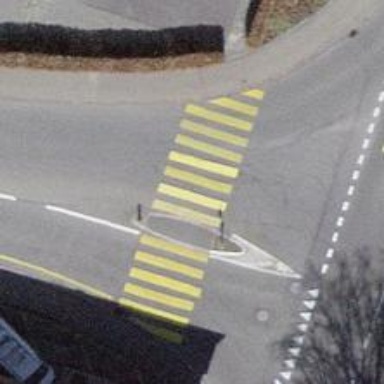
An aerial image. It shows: Uncontrolled crossing with pedestrian island.